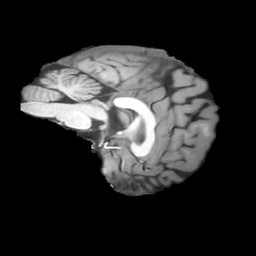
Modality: T1w
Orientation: sagittal